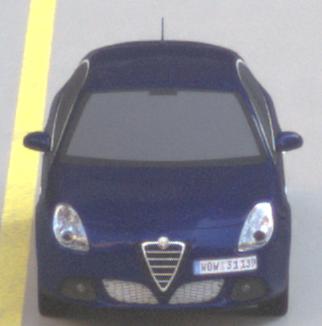
Make: Alfa Romeo
Model: Giulietta 1.4 TB 16V
Detailed model: Giulietta (940)
Model produced from: 2010/05
Model produced until: 2013/03
Doors: 5
Color: blue
Road condition: wet road
Daytime: sunrise or sunset
Contrast: low contrast